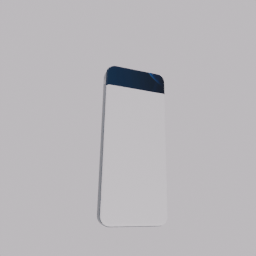
Label: electronics